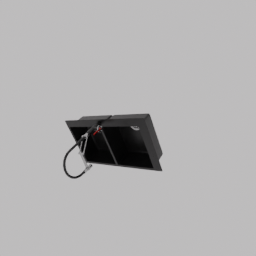
Label: appliances